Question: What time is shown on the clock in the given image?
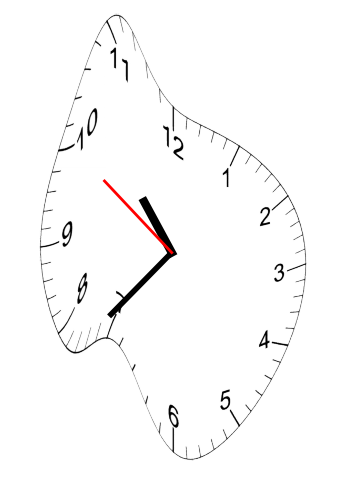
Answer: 10:36:50